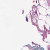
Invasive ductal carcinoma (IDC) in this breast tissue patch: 0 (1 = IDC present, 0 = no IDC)